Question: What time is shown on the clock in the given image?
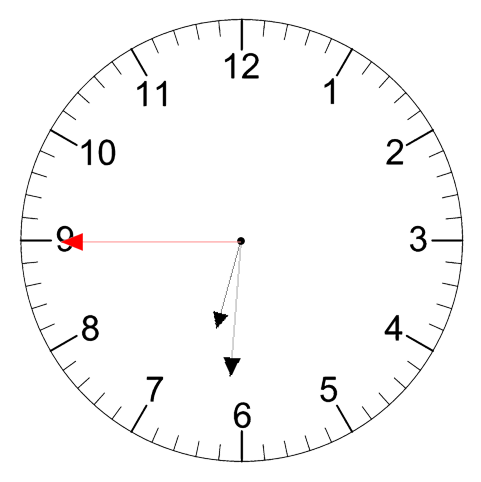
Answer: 06:30:45